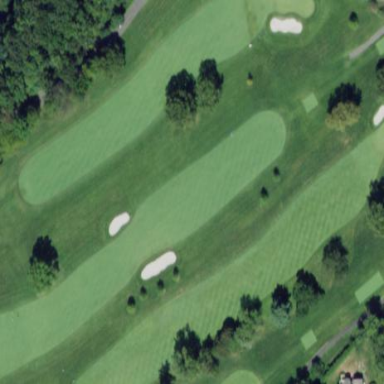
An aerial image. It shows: Golf fairway in the image.